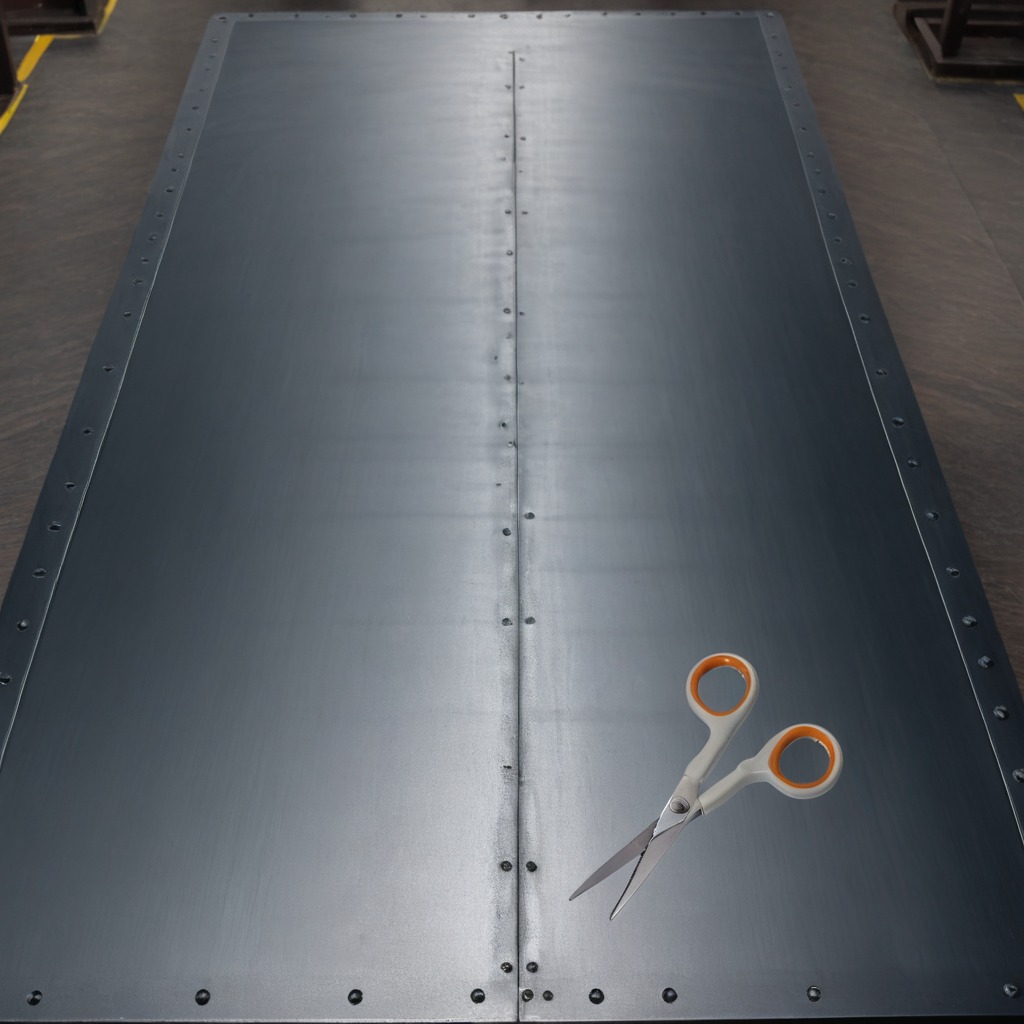
A scissor lies on a cold steel table in a mining workshop.